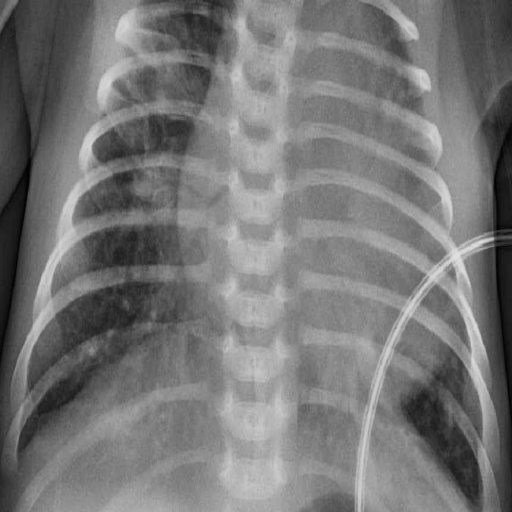
Finding: PNEUMONIA